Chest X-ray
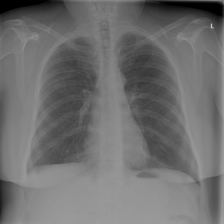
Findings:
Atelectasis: negative
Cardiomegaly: negative
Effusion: negative
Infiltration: negative
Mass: negative
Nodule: negative
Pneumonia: negative
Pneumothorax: negative
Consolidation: negative
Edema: negative
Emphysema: negative
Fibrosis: negative
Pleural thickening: negative
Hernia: negative